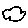
Label: cloud